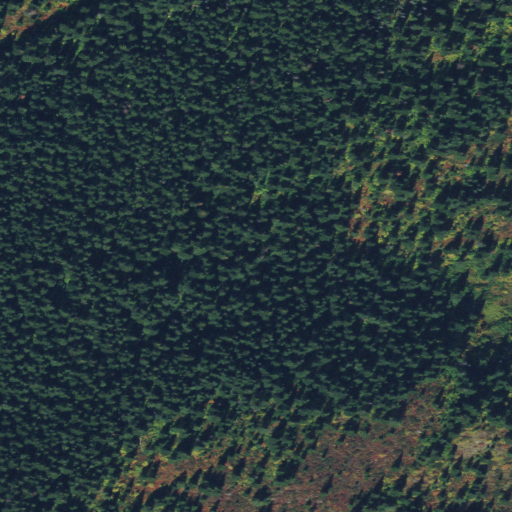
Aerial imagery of ridge(s) in Idaho named Sixtytwo Ridge containing evergreen forest and shrub